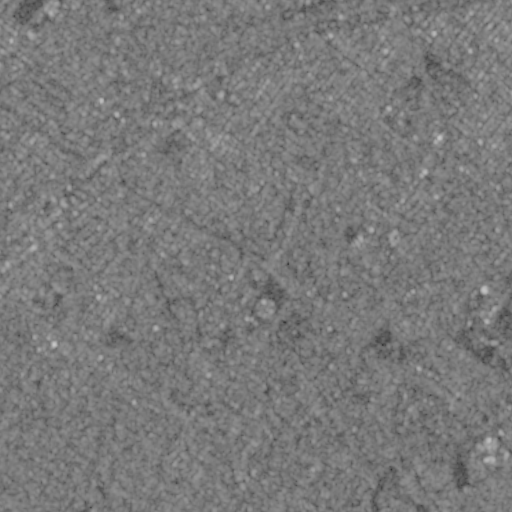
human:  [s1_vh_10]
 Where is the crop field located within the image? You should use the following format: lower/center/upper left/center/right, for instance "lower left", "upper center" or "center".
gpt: The crop field is located in the lower left of the image.
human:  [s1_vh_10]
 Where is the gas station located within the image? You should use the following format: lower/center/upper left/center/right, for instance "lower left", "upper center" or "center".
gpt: The gas station is located in the upper center of the image.
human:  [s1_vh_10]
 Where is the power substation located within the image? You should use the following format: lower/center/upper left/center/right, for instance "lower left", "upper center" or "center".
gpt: The power substation is located in the upper left of the image.
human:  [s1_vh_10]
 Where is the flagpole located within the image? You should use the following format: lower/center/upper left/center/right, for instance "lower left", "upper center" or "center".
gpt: The flagpole is located in the upper left of the image.
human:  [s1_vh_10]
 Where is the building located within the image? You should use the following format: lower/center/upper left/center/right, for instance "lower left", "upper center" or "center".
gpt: There is no building in the image.

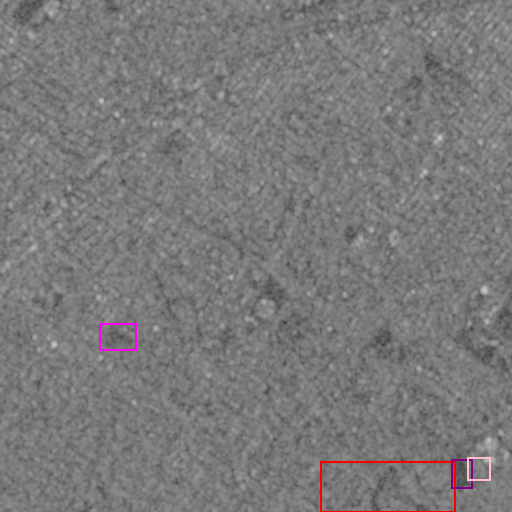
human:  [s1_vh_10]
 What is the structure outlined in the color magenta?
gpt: The structure outlined in magenta is a crop field.
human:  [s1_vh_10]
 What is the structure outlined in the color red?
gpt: The structure outlined in red is a park.
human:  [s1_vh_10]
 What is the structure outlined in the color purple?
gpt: The structure outlined in purple is a parking lot.
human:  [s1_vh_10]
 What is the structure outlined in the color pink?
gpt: The structure outlined in pink is a building.
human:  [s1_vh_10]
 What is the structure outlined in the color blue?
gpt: There is no blue outline.